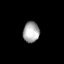
Tissue: lung
Cell type: Fibroblasts
Senescence score: 0.5904
Nuclear area (px): 335
Mean DAPI intensity: 166.287